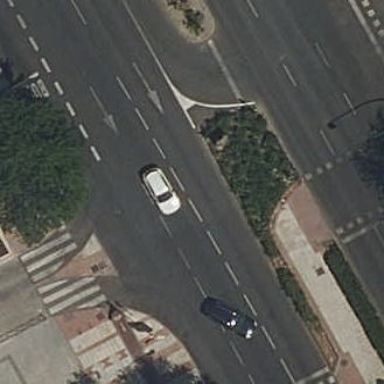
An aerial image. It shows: Traffic calming island.